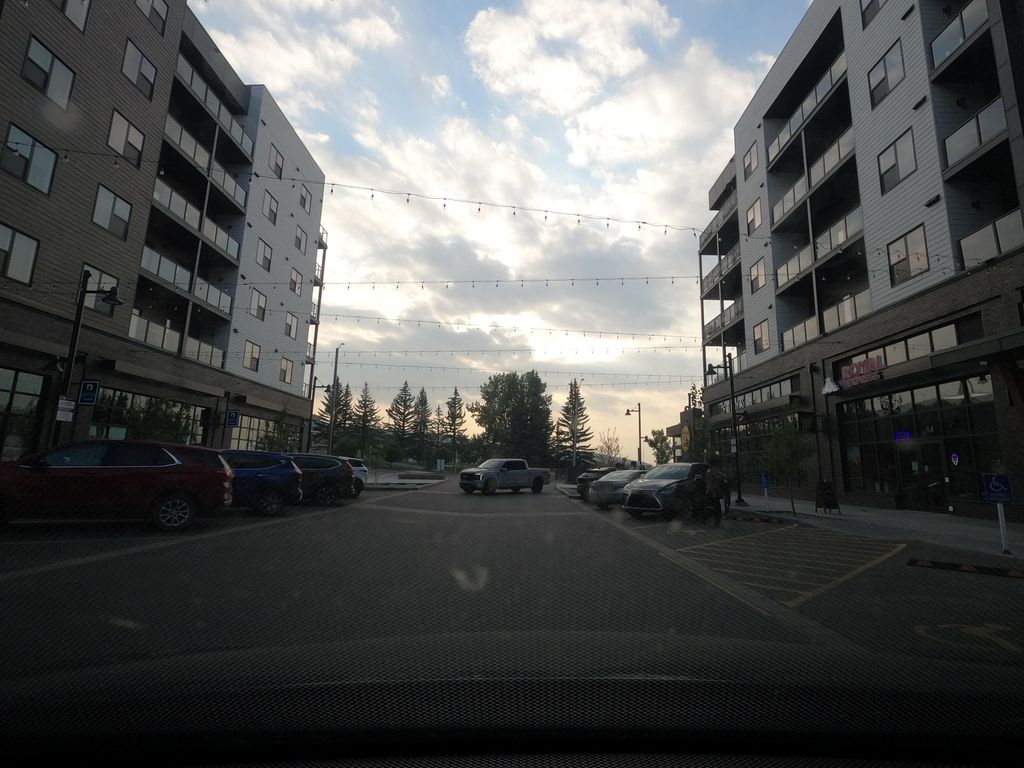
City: calgary